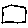
Label: square